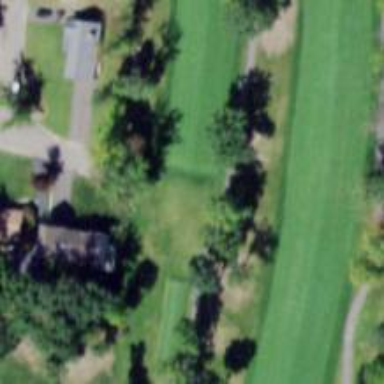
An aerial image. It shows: Golf tee.